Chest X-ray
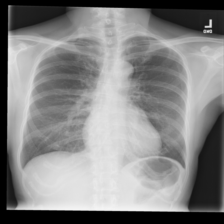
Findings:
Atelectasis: negative
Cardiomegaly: negative
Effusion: negative
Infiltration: negative
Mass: negative
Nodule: negative
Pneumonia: negative
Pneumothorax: negative
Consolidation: negative
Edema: negative
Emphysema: negative
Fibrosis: negative
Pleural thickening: negative
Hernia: negative